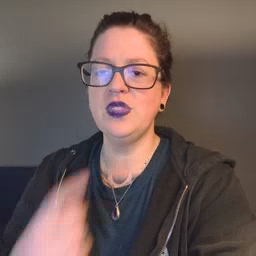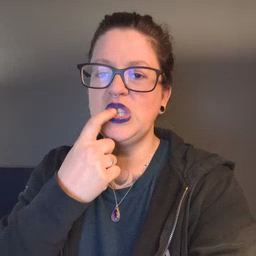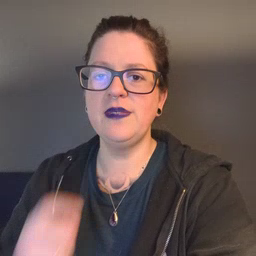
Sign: tooth